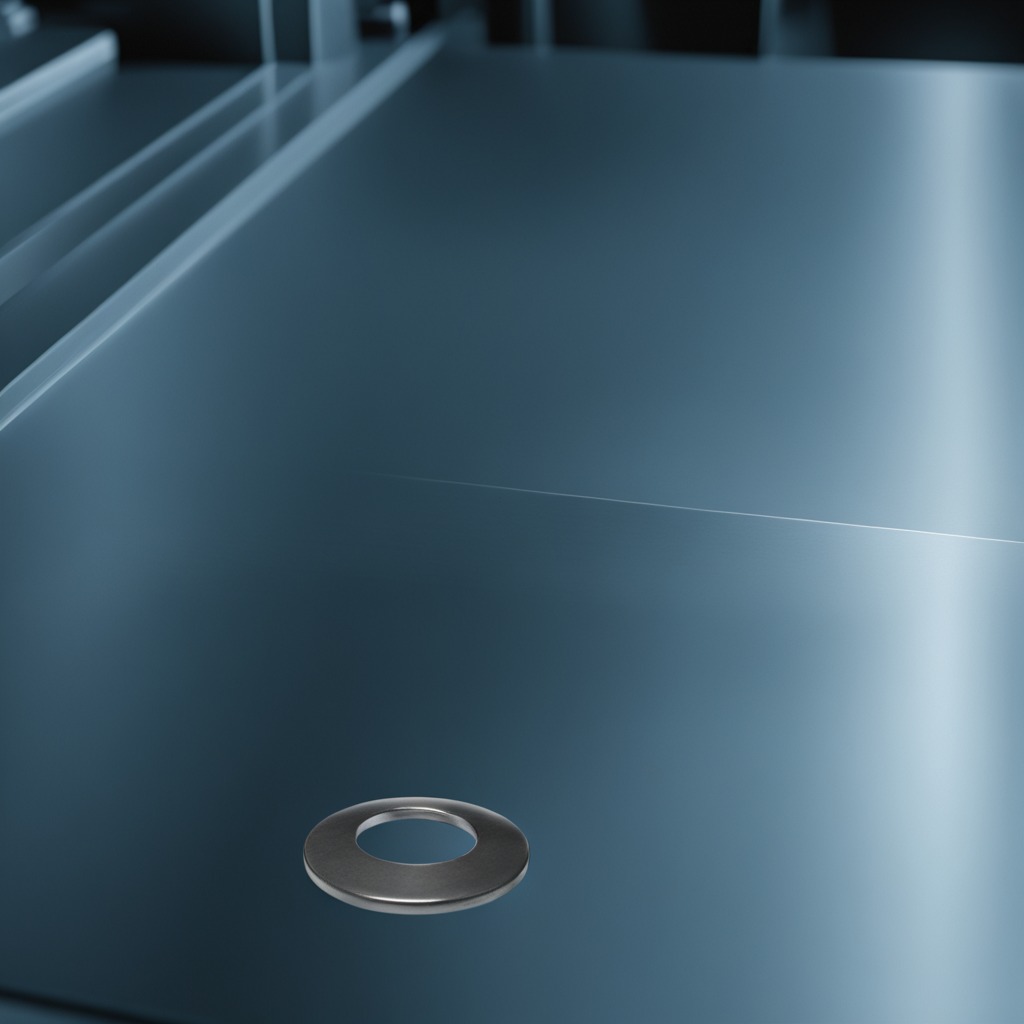
A flat metal washer is lying on a metal table in a machine shop under fluorescent lights.